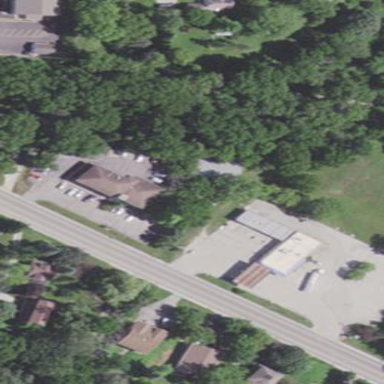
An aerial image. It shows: Retail area.